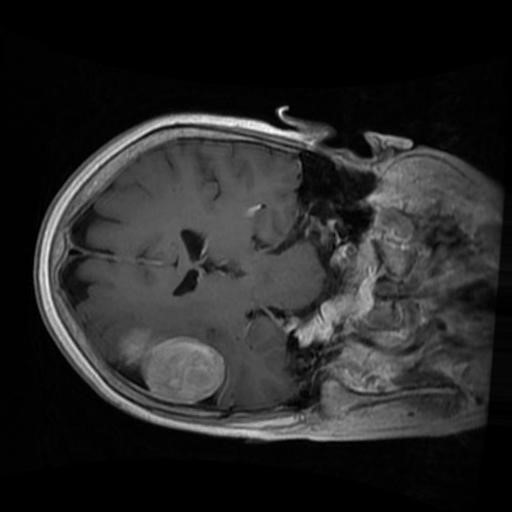
Label: brain_menin